Field crop: maize
Growth stage: 1
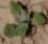
Species: chenopodium